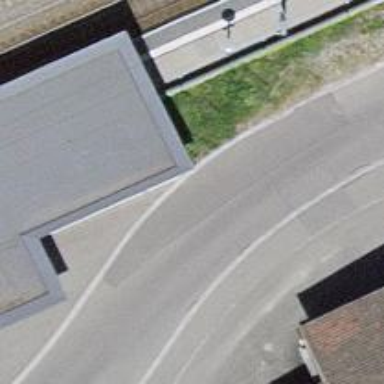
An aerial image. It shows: Left sidewalk along asphalt tertiary road.